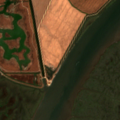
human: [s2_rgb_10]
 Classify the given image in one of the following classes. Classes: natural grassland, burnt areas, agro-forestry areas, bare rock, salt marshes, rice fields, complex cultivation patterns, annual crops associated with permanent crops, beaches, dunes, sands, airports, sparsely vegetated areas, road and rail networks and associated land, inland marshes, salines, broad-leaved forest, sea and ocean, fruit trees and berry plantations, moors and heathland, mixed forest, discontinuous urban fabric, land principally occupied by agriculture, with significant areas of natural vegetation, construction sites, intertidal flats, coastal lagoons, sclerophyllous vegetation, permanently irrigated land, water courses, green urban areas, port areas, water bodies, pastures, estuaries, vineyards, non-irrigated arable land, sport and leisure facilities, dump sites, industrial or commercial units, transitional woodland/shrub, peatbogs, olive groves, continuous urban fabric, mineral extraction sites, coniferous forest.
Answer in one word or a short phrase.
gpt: pastures, salt marshes, water bodies, estuaries